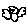
Label: bird